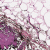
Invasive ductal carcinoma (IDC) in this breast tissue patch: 0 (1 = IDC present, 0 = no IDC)